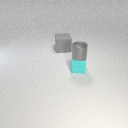
large gray rubber cube behind small cyan rubber cube